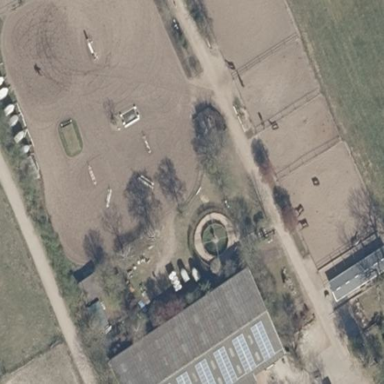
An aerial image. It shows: Stables are shown in the image.